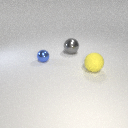
large gray metal sphere behind small blue metal sphere